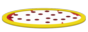
pizza